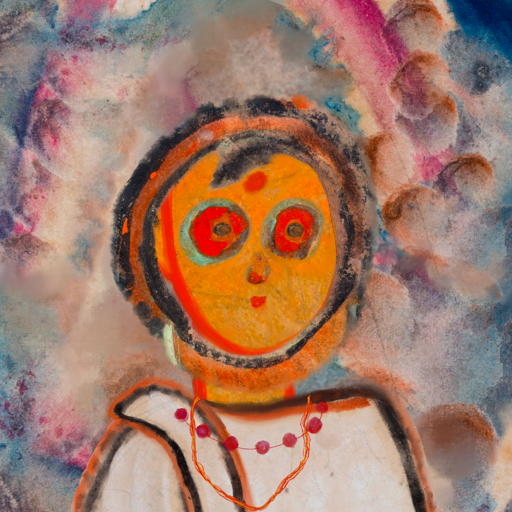
Background: Rupkatha, Head And Neck Front: Sisters, Face Front: Sisters, Bust: Roy_Bahadur, Hair Front: Childish, Head Accessory: Blank, Second Necklace: Gypsy_Mother_2, Necklace: Irani_3, Baby: Blank